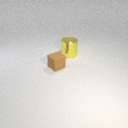
small brown rubber cube in front of large yellow metal cylinder